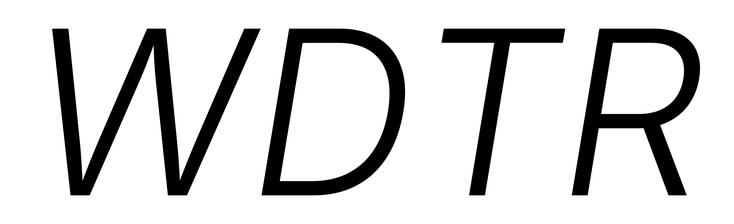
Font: Inter-Italic_Light_Italic